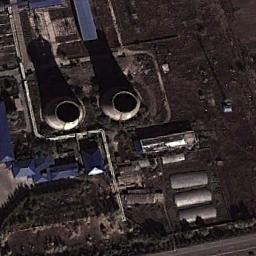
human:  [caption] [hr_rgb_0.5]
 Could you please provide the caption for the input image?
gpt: The thermal power station is on the bare land next to some buildings .

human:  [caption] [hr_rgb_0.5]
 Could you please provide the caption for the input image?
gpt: There are many buildings of different shapes next to the thermal power station .

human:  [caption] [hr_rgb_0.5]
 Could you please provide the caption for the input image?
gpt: In the thermal power station there are simple buildings with two cooling towers and a large area of ​​land around them .

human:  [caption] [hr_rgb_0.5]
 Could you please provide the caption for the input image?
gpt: There are seven thermal power stations here, two of which are thinner and taller than others .

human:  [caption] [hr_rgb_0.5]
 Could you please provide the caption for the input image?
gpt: There are some buildings and two chimneys on the thermal power station .